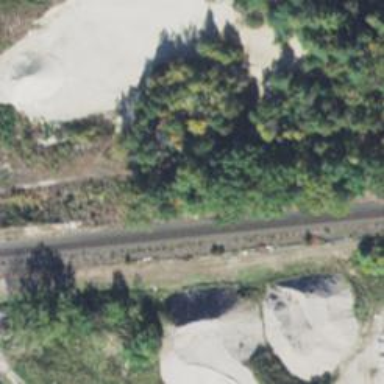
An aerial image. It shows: Railway track.